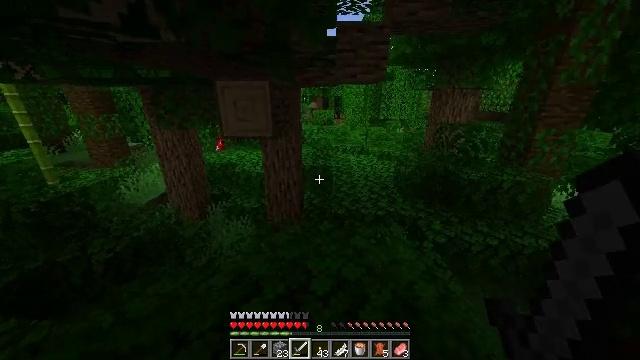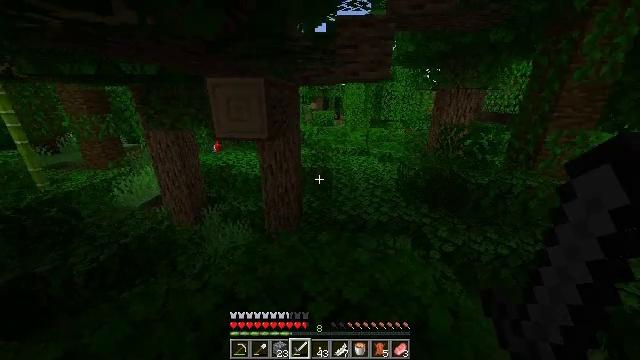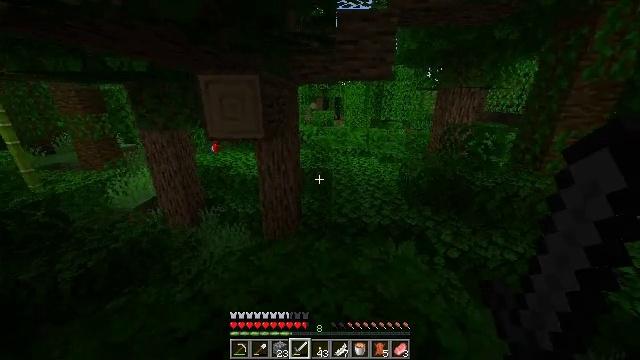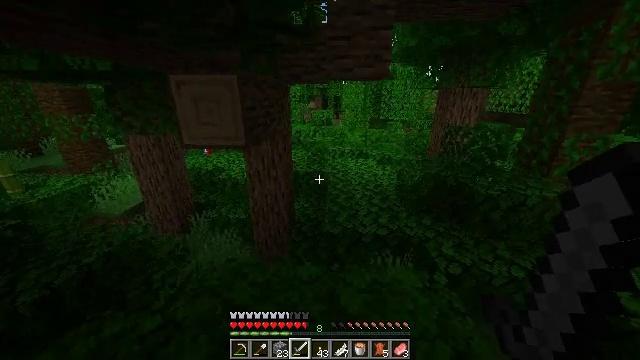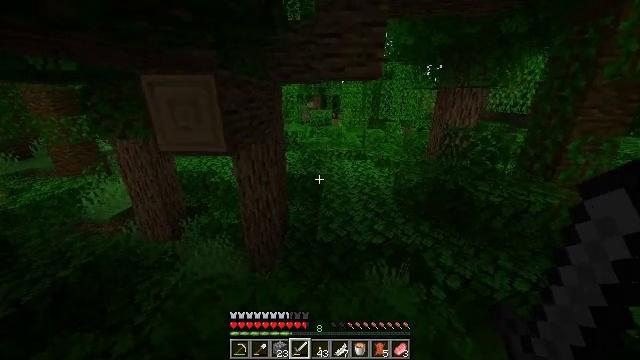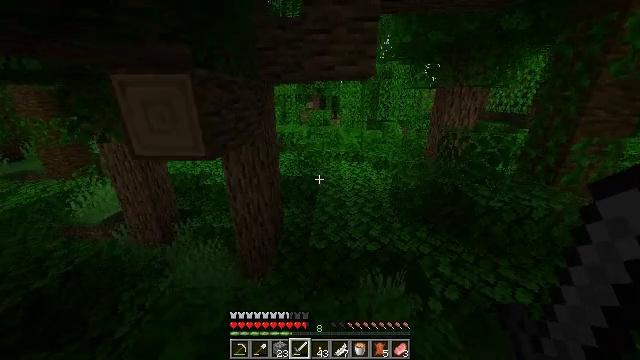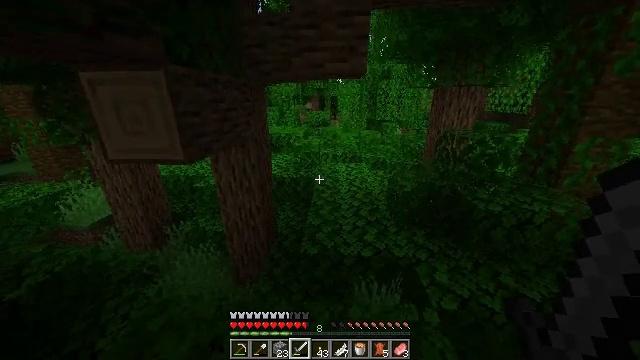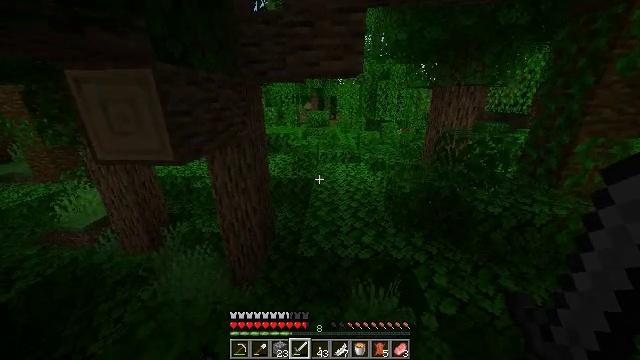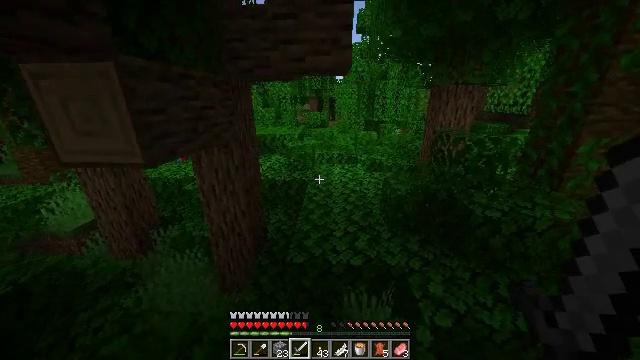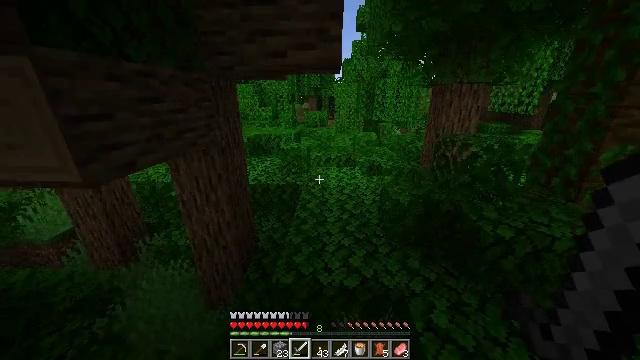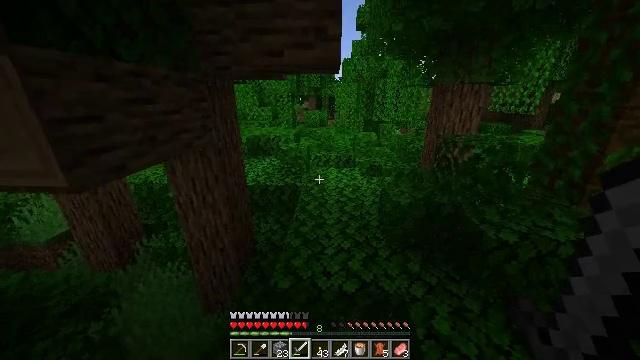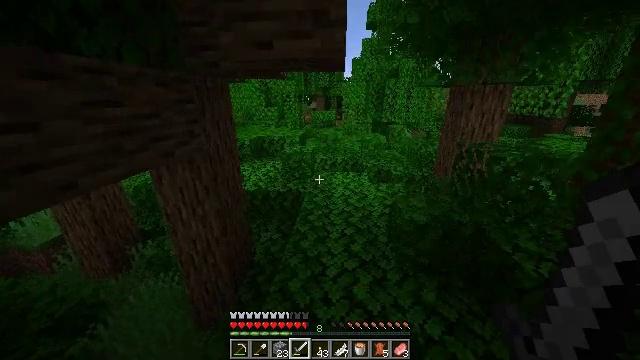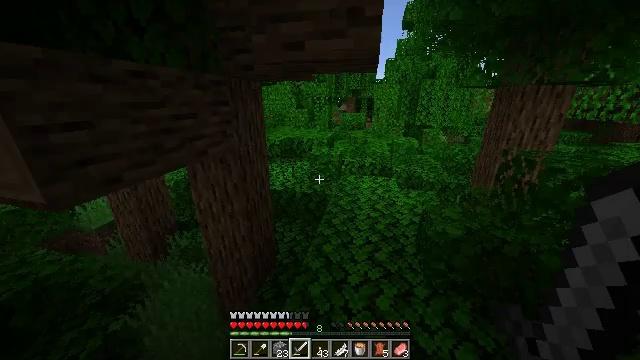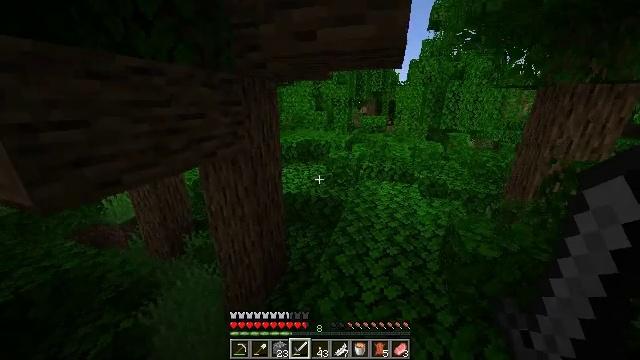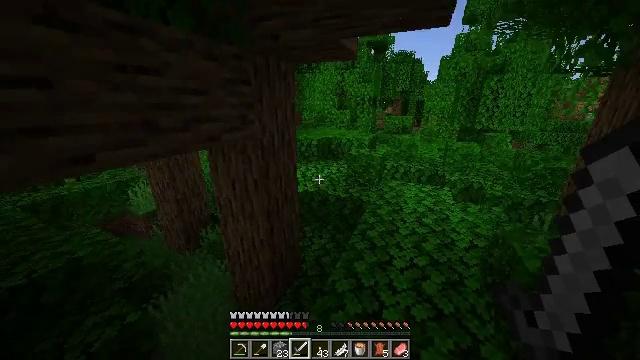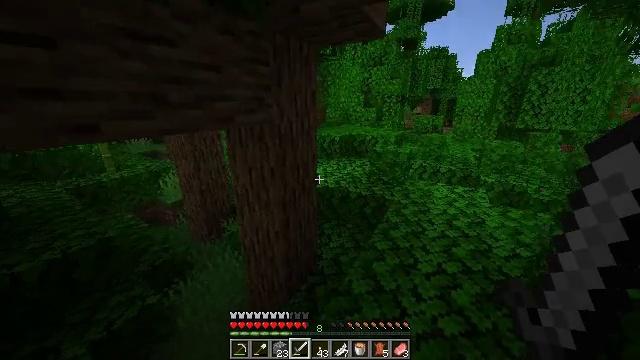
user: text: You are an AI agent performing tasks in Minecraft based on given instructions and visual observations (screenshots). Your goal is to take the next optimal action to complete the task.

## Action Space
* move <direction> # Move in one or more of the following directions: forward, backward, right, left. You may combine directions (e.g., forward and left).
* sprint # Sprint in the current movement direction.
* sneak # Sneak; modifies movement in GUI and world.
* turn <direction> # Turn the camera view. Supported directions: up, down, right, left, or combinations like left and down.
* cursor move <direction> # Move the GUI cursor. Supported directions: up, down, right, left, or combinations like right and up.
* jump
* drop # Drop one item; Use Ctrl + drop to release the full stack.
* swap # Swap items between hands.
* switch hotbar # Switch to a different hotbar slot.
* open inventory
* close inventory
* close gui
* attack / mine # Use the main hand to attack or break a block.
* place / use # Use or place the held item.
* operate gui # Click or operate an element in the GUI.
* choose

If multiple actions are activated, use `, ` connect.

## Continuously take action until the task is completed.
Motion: motion action
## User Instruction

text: Eliminate the parrot.
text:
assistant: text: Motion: move forward, sprint
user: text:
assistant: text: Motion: move forward and move right, sprint
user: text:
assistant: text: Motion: move forward and move right, sprint
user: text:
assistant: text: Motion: move forward and move right, sprint
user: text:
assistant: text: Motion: move forward and move right, sprint
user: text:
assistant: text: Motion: move forward and move right, sprint
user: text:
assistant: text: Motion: move forward and move right, sprint
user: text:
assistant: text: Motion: move forward, sprint
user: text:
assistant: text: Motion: move forward, sprint
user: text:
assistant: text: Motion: move forward, sprint
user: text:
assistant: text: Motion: move forward, sprint, turn left
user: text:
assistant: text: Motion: move forward, sprint, turn left
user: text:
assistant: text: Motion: move forward, sprint, turn left
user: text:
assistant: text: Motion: move forward and move right, sprint, turn left
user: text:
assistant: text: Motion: move forward and move right, sprint, turn left
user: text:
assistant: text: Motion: move forward and move right, sprint, turn left
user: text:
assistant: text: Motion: move forward and move right, sprint
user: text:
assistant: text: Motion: move forward and move right, sprint
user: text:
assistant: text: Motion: move forward and move right, sprint
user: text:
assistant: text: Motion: move forward and move right, sprint
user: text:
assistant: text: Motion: move forward and move right, sprint, jump
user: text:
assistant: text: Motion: move forward and move right, sprint, jump
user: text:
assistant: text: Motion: move forward and move right, sprint, jump
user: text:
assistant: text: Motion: move forward and move right, sprint, turn left, jump
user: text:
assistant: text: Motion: move forward and move right, sprint, jump
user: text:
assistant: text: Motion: move forward and move right, sprint, jump
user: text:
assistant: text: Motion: move forward and move right, sprint, turn left, jump
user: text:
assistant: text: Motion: move forward and move right, sprint, turn left
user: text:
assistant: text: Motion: move forward and move right, sprint, turn left
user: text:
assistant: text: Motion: move forward and move right, sprint, turn left